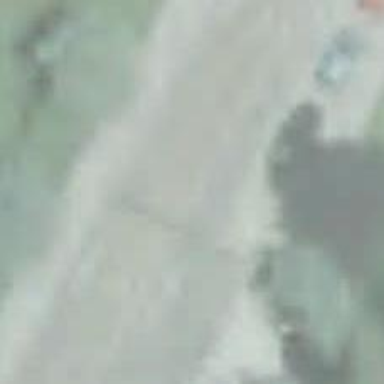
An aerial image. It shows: Uncontrolled road crossing with markings.